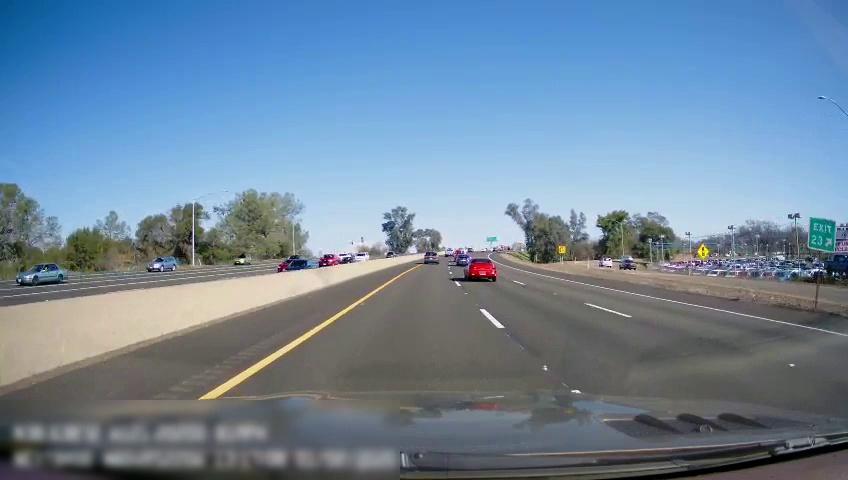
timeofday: Day
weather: Sunny
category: Drivable Space
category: Drivable Space
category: Drivable Space
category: Vehicles | SUV
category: Vehicles | Car
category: Vehicles | Car
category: Vehicles | SUV
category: Vehicles | SUV
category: Vehicles | Car
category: Vehicles | SUV
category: Vehicles | Car
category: Vehicles | Car
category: Vehicles | Car
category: Vehicles | Car
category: Lanes | Current Lane
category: Lanes | Current Lane
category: Lanes | Current Lane
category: Lanes | Alternate Lane
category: Traffic | Signs
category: Traffic | Signs